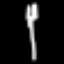
Label: fork